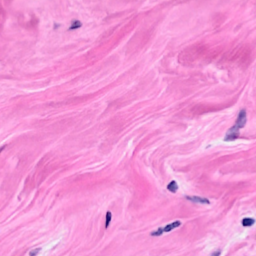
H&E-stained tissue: Breast